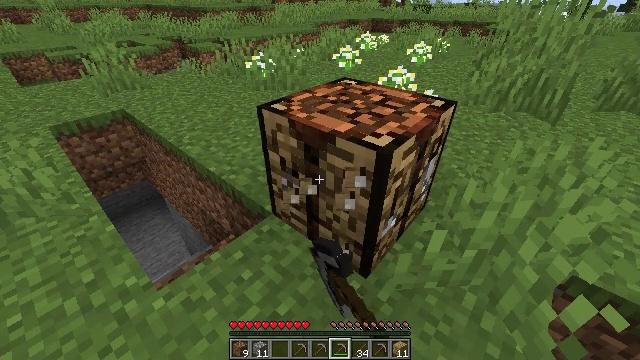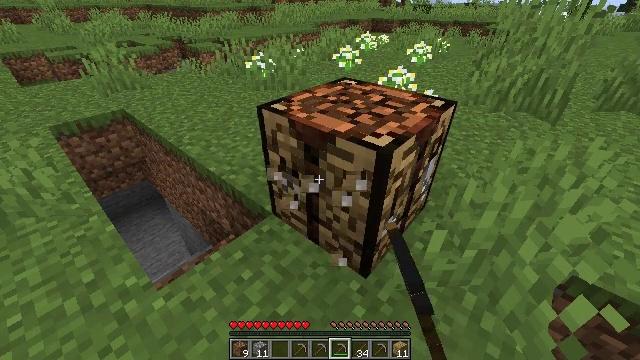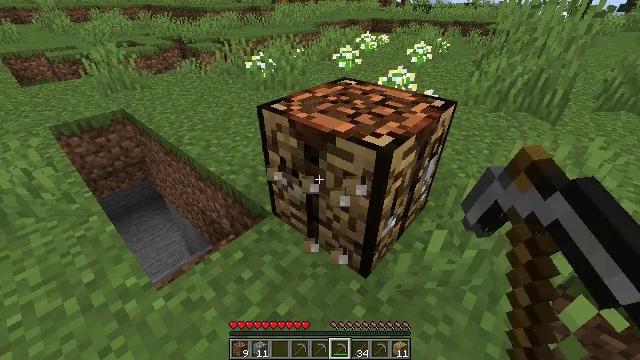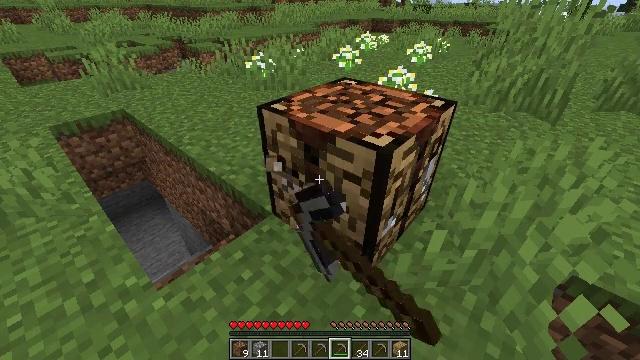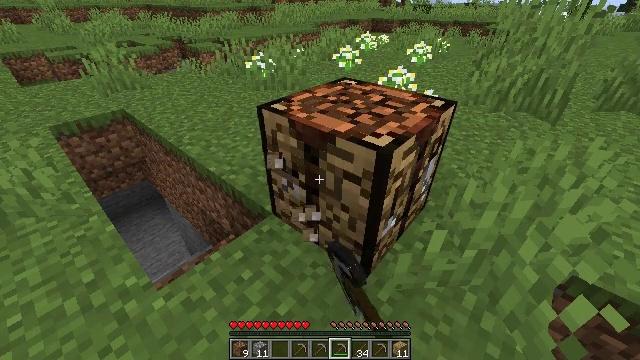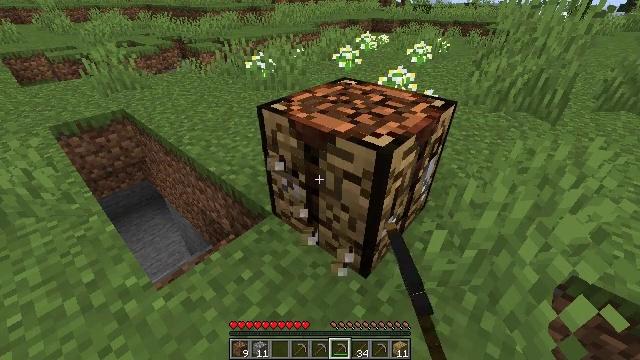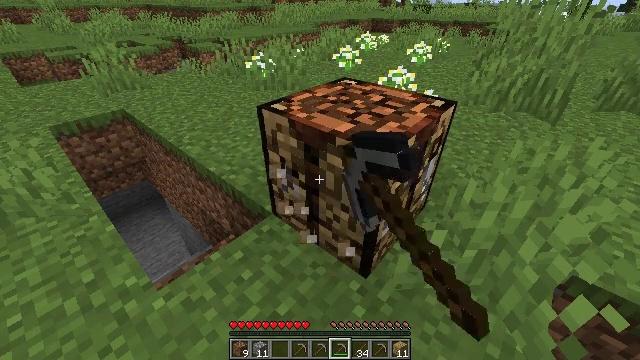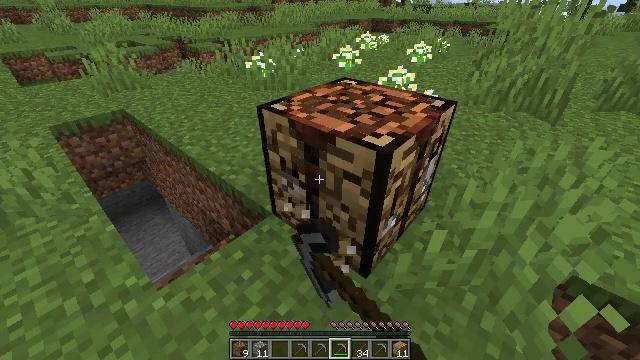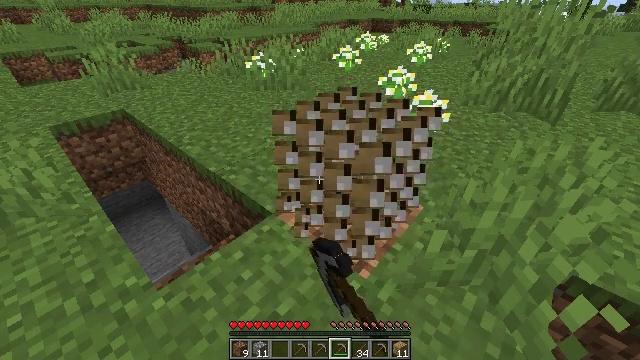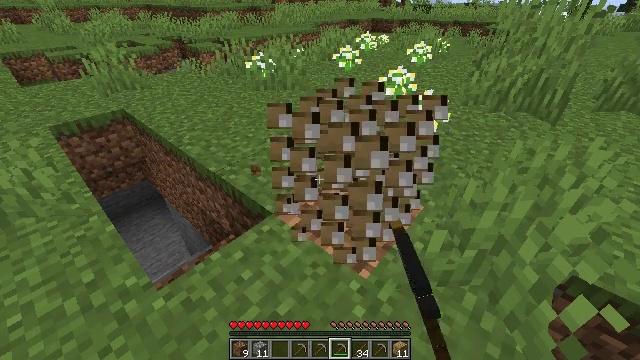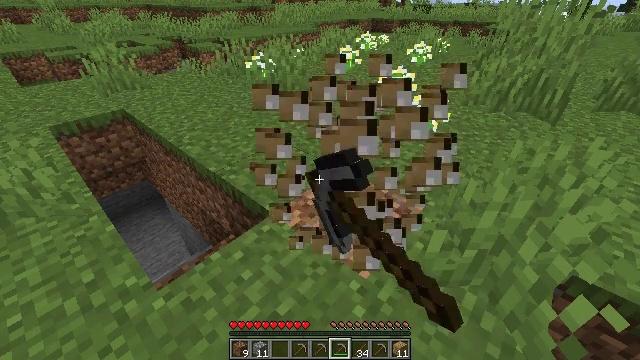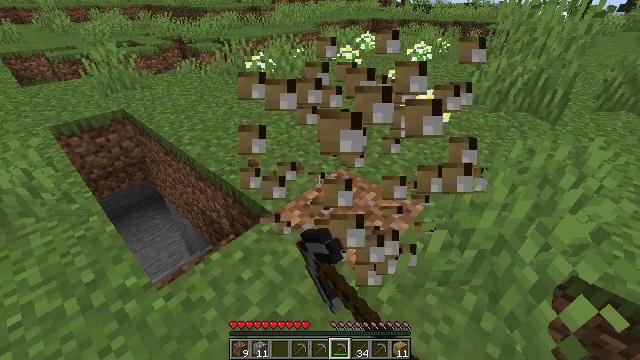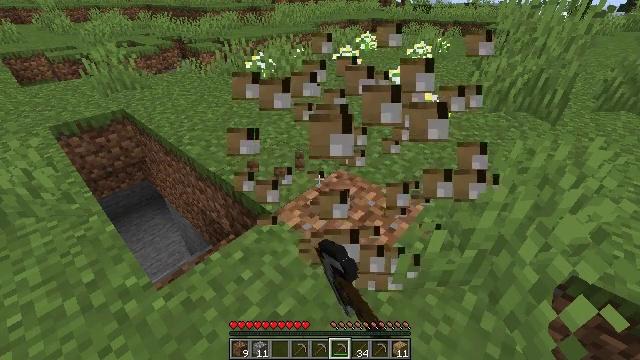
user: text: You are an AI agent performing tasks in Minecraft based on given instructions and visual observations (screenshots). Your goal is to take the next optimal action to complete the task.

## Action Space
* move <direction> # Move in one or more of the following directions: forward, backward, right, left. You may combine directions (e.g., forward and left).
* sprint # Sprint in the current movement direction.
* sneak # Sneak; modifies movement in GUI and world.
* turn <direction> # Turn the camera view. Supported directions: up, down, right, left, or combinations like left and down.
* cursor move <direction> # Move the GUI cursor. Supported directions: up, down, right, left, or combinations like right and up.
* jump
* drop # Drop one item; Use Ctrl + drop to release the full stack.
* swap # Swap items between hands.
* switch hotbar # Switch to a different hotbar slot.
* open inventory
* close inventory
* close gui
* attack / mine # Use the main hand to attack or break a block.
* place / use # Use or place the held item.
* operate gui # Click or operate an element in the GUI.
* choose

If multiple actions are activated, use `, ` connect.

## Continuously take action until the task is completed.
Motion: motion action
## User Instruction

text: Recycle the crafting table.
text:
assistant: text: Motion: attack / mine
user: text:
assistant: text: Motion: attack / mine
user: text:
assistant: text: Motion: attack / mine
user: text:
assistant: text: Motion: attack / mine
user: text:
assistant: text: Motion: attack / mine
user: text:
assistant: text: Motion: attack / mine
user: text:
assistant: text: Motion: attack / mine
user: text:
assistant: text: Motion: attack / mine
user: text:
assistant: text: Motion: attack / mine
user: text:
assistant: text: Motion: attack / mine
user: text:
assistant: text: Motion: attack / mine
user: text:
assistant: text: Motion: attack / mine
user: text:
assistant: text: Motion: attack / mine